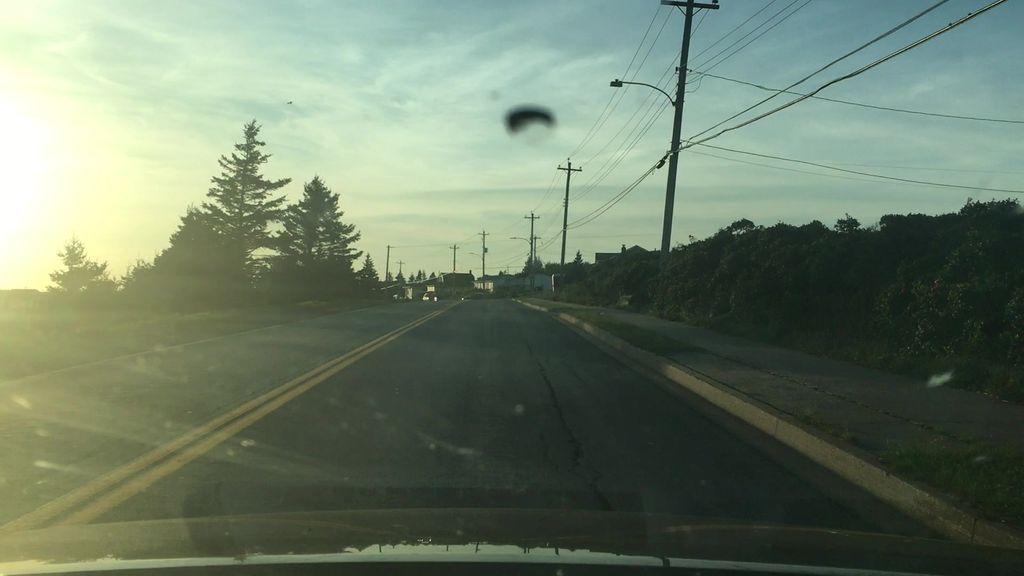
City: halifax